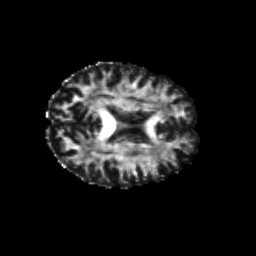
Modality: FA
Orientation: axial
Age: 31
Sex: female
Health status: healthy
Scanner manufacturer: siemens
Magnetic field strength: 3 T
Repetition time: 10.8 s
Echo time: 0.082 s